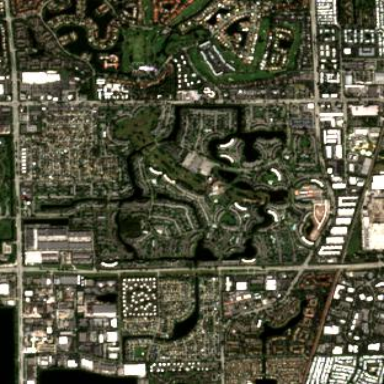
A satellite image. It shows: Golf course surrounded by greenery.